Question: I am getting R6034 error, but can't see the related library/executable since it's name is shortened (see the picture below). Is there any way I can see the full name?

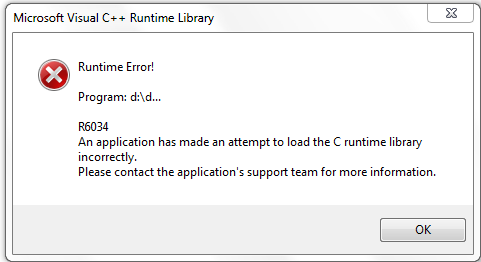
Answer: Start task manager and go to the "Applications" tab. The popup should be in that list.
Right-click the window and choose "go to process". Task manager now jumps to the "processes" tab and shows the process that gives this message.
If you want to find out which DLL is causing the problem, open your executable in Dependency Walker. If the static analysis of Dependency Walker does not reveal the problem, profile the application in Dependency Walker and look at the profiling output.